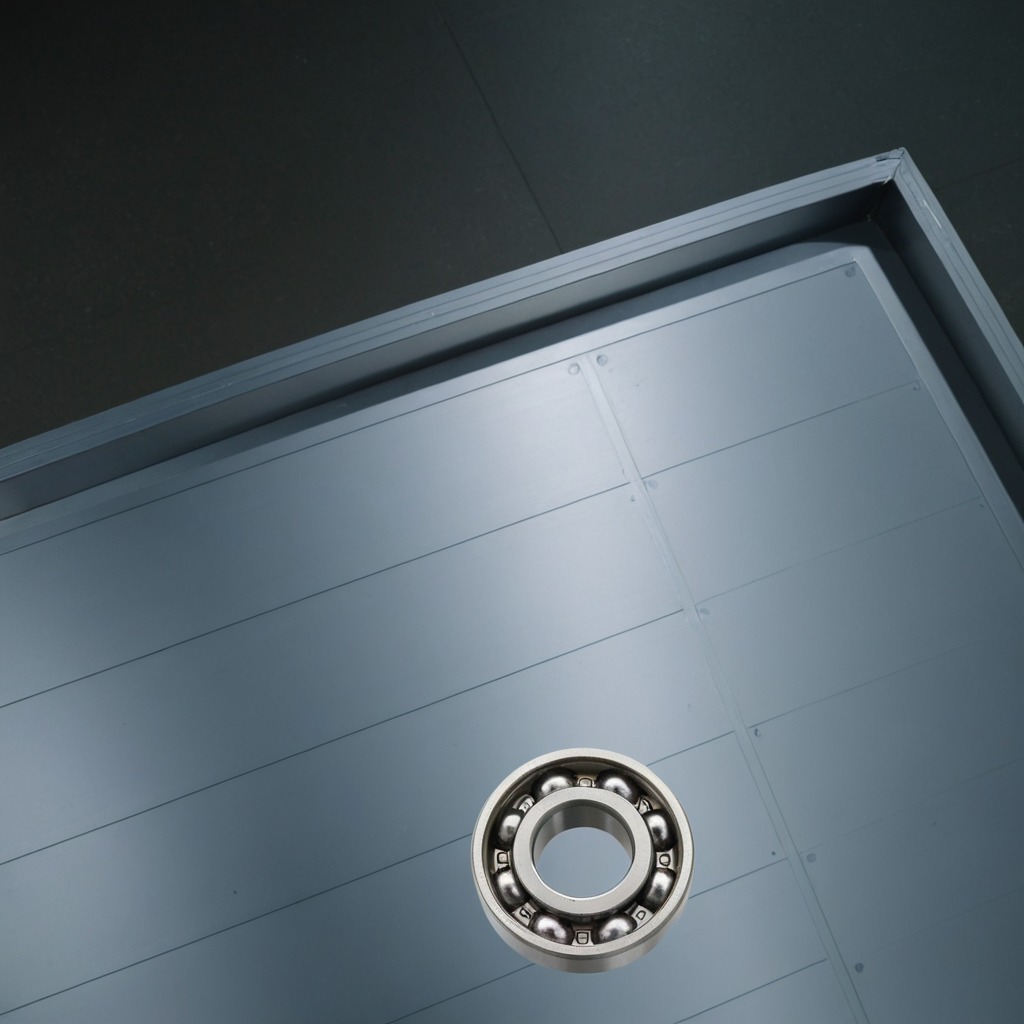
A metal ball bearing is lying on the toolbox surface.